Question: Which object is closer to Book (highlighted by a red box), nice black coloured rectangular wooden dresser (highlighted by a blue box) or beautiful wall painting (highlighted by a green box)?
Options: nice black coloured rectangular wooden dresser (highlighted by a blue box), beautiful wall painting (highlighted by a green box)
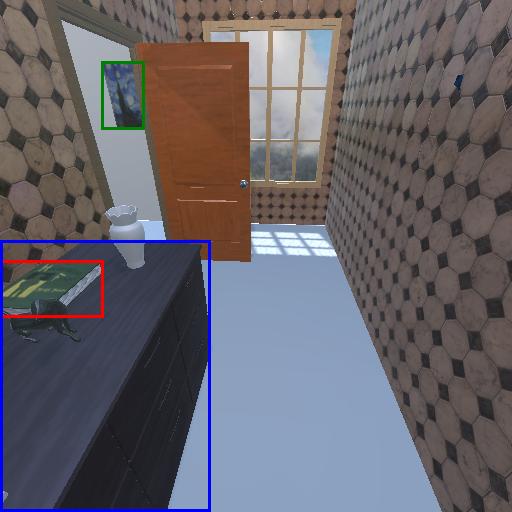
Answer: nice black coloured rectangular wooden dresser (highlighted by a blue box)